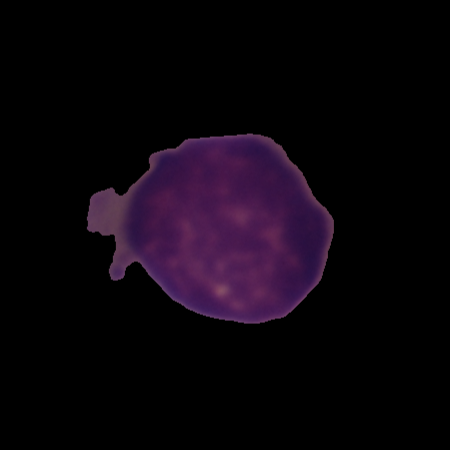
Label: healthy